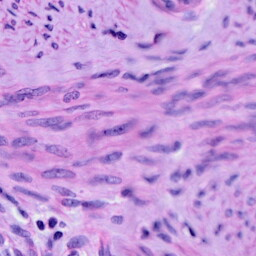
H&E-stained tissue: Cervix